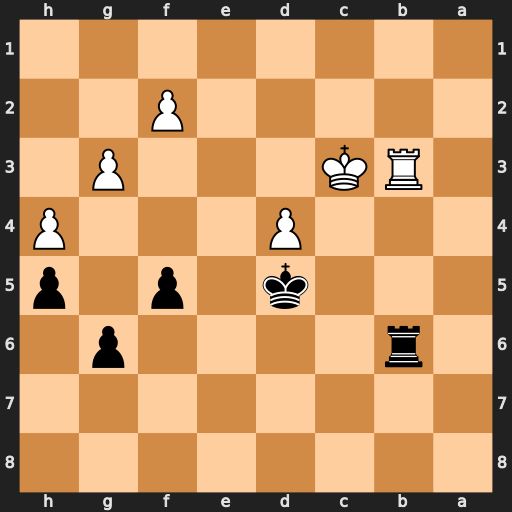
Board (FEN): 8/8/1r4p1/3k1p1p/3P3P/1RK3P1/5P2/8
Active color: b
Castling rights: -
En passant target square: -
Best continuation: Rxb3+ Kxb3 Kxd4 Kc2 Ke4